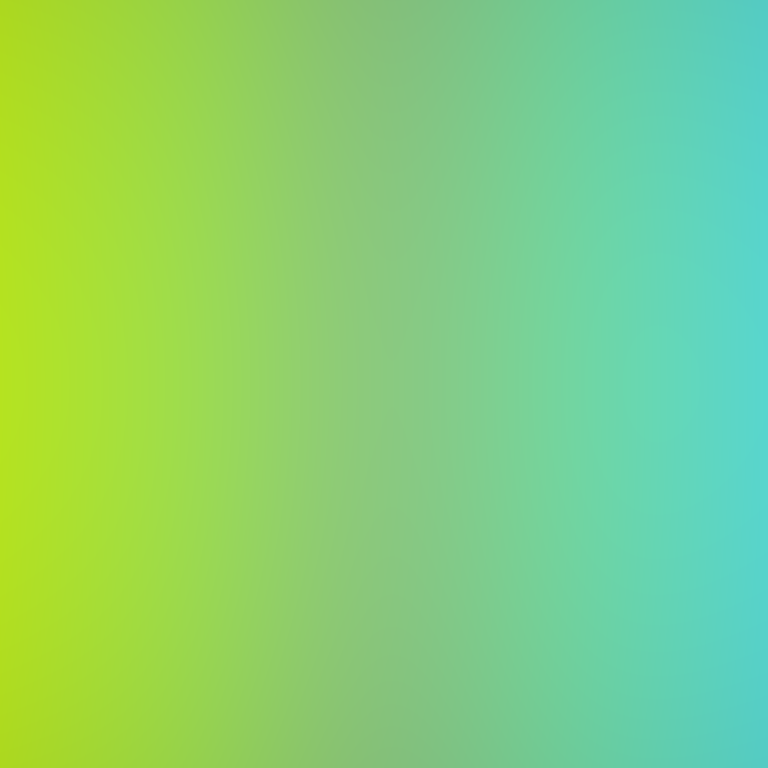
Abstract light effect, smooth gradient from bright yellow-green to soft cyan, calm atmosphere, diffuse light, no room, no furniture, no objects.